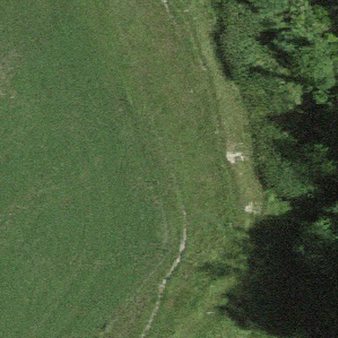
Label: other